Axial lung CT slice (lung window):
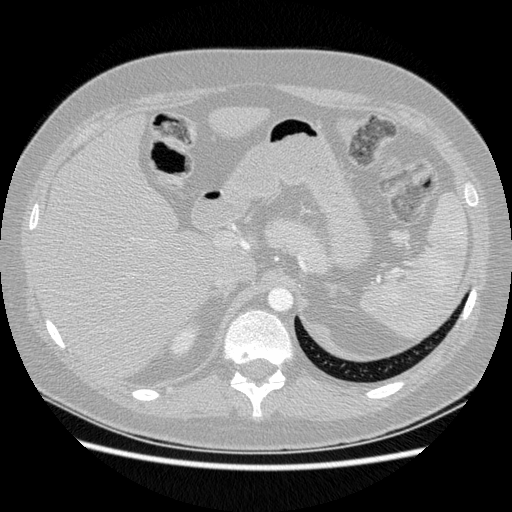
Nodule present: no